Interaction volume radius: 10 \u00c5
Interaction volume height: 20 \u00c5
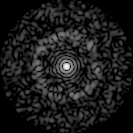
Disorder parameter: 0.8328